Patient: sex F, age 43
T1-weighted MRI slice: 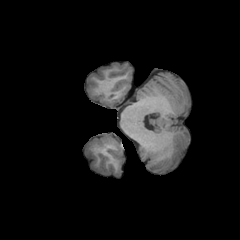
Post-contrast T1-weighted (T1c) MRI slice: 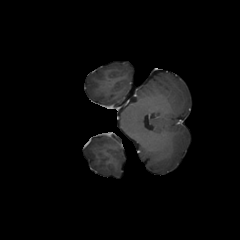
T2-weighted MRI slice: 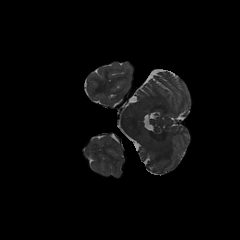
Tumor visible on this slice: no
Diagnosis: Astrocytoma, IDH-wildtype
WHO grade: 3